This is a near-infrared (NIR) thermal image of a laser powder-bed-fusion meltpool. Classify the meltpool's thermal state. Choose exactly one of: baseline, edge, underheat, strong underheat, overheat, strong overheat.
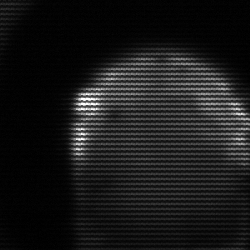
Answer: edge